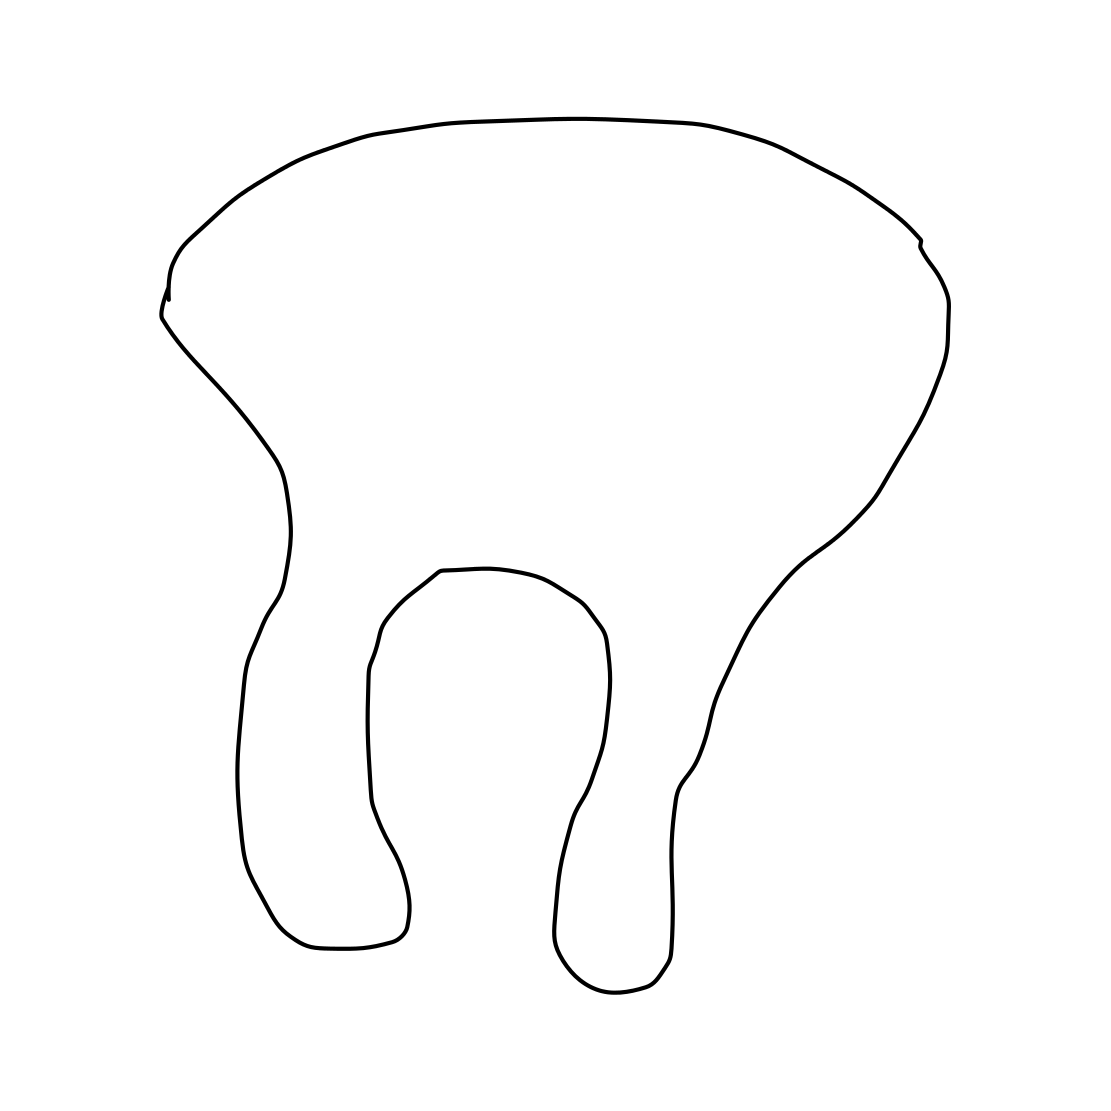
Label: tooth